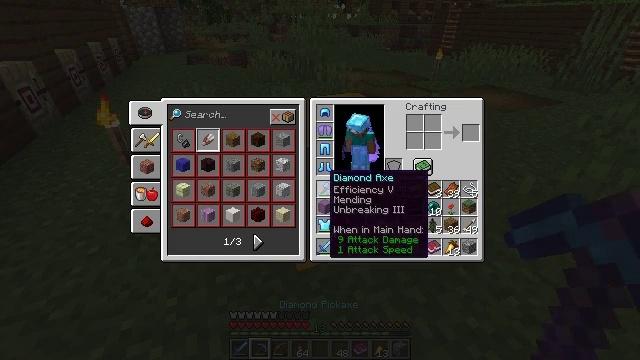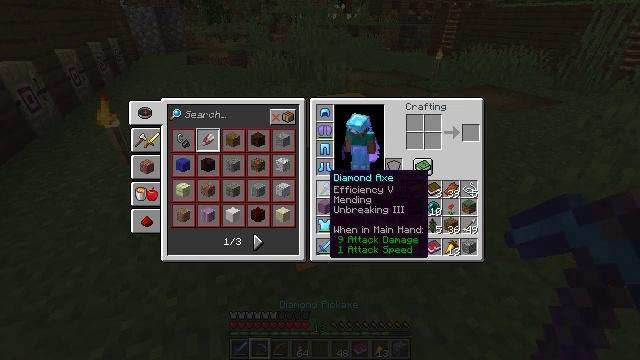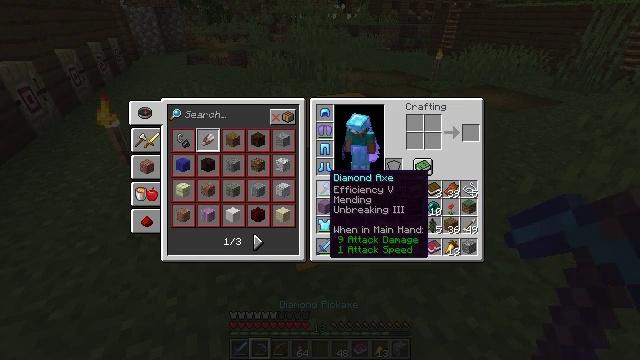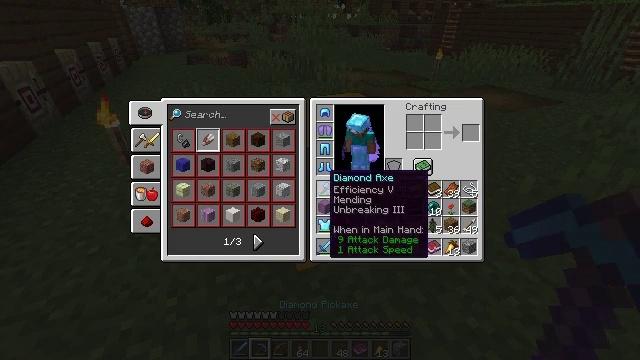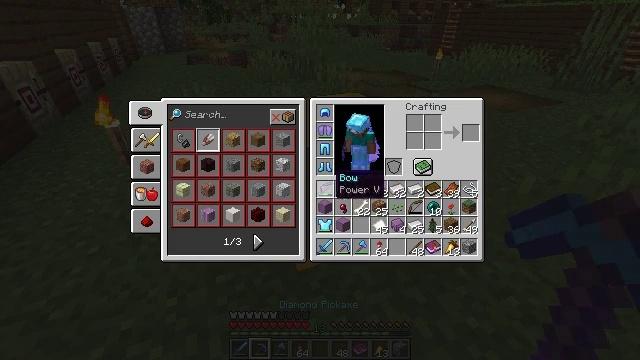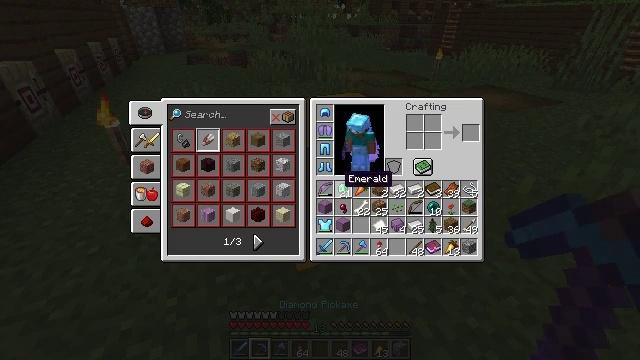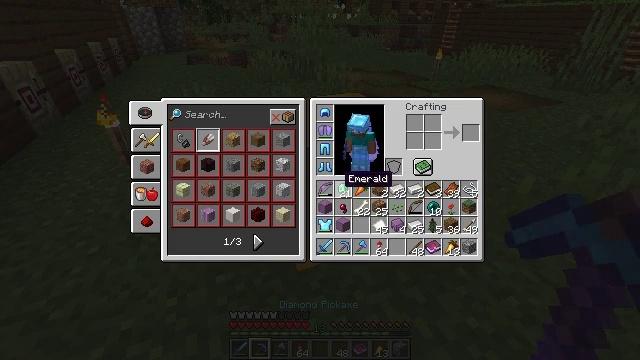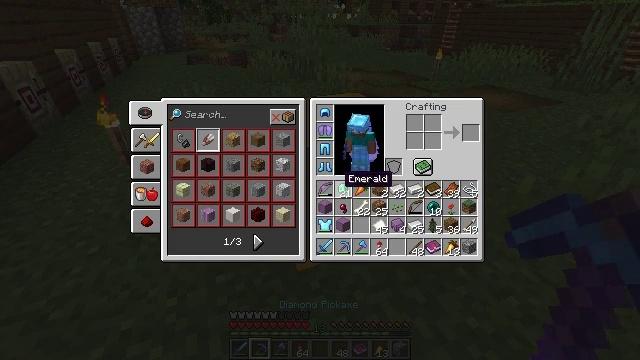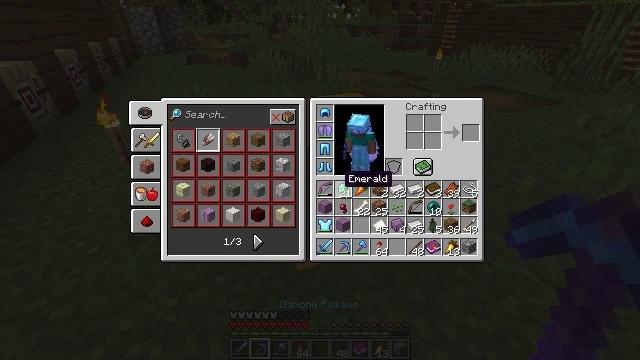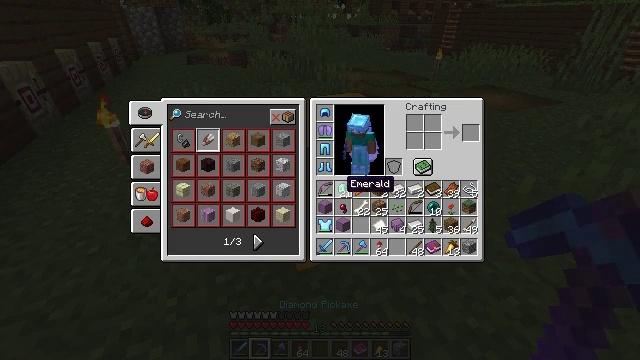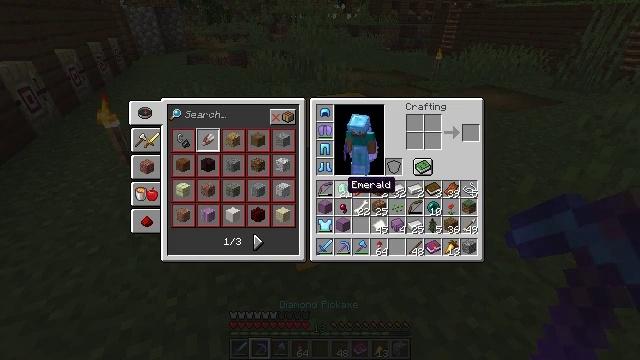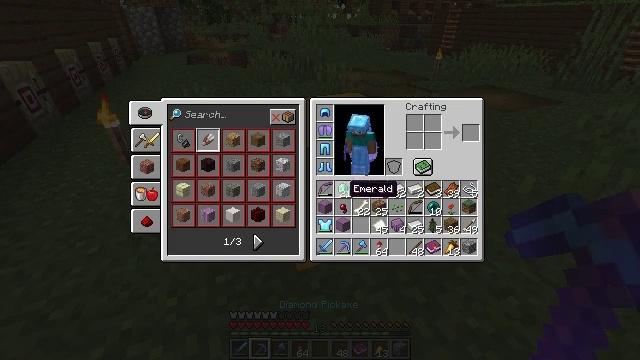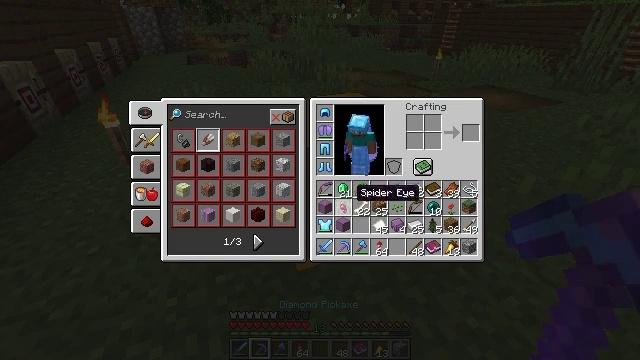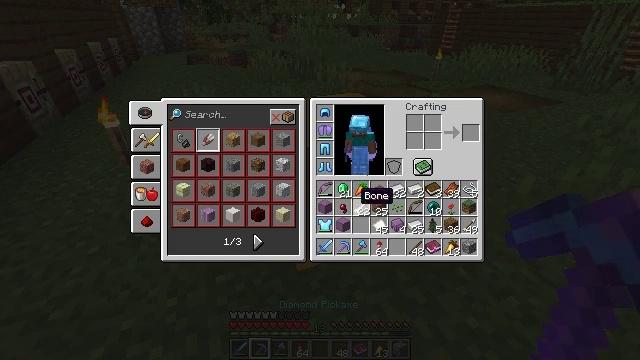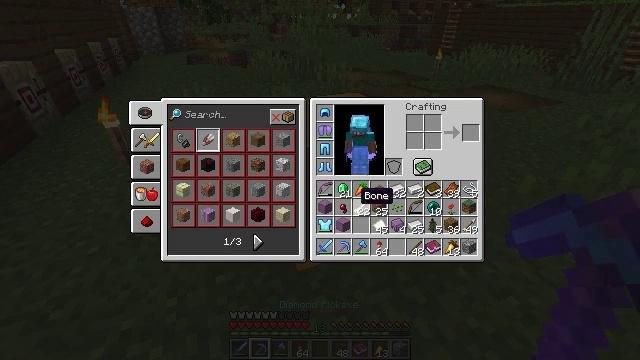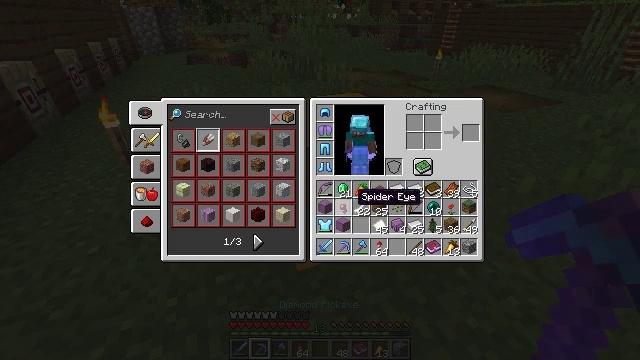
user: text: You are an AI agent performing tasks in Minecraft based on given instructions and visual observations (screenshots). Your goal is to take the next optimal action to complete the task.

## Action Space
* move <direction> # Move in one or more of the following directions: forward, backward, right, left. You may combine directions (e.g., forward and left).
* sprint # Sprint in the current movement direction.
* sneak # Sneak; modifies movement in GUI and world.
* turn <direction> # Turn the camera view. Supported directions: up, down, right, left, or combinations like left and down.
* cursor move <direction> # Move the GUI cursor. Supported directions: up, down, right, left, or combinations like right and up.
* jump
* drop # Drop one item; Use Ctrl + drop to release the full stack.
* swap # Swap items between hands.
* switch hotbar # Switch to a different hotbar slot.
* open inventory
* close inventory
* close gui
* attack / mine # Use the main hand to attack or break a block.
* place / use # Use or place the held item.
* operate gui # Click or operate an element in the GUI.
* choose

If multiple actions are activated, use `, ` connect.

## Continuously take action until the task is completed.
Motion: motion action
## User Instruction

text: Retrieve the yellow shulker box for storage.
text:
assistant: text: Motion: no_op
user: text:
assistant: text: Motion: no_op
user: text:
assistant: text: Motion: no_op
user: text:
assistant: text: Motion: switch to hotbar 3
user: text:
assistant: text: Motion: cursor move right, switch to hotbar 3
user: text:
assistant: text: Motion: switch to hotbar 3
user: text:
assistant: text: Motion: no_op
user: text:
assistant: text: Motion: no_op
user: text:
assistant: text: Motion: no_op
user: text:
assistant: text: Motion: no_op
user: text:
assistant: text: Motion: no_op
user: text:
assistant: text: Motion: cursor move right
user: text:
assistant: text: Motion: no_op
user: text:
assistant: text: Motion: no_op
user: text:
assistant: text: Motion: no_op
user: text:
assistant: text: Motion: cursor move left and up
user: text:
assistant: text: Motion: no_op
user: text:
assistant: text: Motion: no_op
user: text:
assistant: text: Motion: no_op
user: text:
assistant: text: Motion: no_op
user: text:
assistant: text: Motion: no_op
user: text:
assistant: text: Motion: no_op
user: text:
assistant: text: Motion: switch to hotbar 4
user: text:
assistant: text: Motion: switch to hotbar 4
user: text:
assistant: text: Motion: no_op
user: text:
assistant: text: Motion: no_op
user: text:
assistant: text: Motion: no_op
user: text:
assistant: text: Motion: no_op
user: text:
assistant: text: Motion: cursor move right
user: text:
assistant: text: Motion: cursor move right